Question: When hosting openshift, I met this error. I use github/bitbucket repository for the sources.

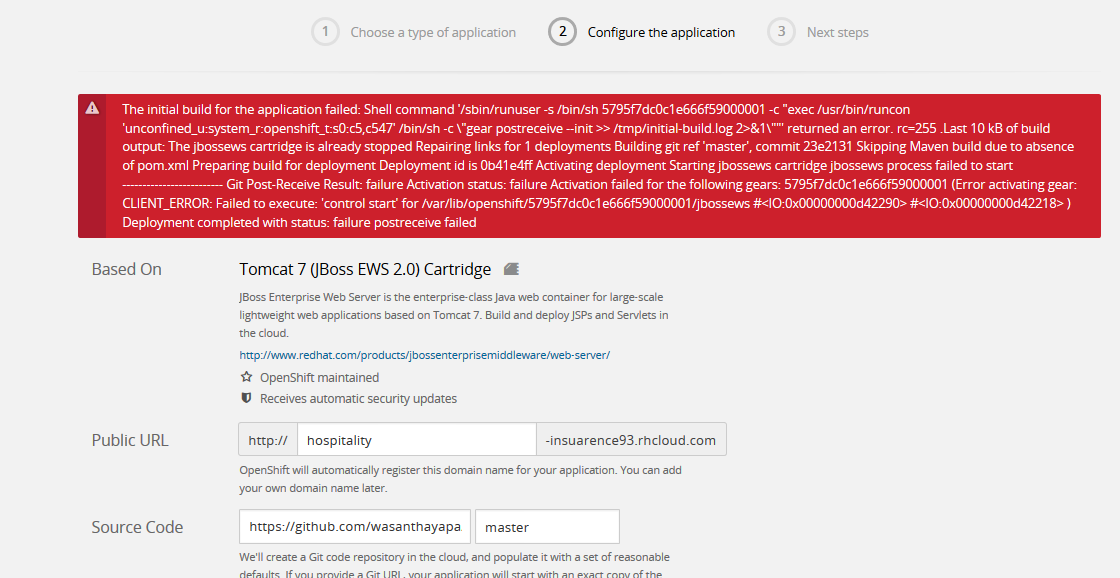
Answer: You can do that in this way.
You can clone bitbuket then add your remote branch with the openshift git repo.
follow this link.
<URL>
========================================================================
1) Clone your repo
'''
$ git clone <bitbucket-repo-url>
'''
2) Then, Add the remote origin for openshift
'''
$ git remote add openshift -f <openshift-git-repo-url>
'''
3) After that, Merge your openshift repo with your local bitbucket
'''
$ git merge openshift/master
'''
4) Finaly push your git repo to openshift
'''
$ git push openshift HEAD
'''
Happy coding...